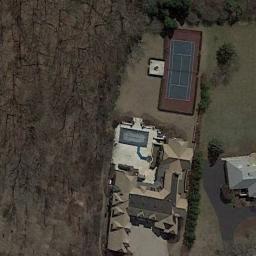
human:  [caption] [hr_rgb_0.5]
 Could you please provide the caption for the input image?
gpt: There is a small tennis court in the upper left corner .

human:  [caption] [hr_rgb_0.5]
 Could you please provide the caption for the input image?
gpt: There are many buildings of different shapes beside the tennis courts .

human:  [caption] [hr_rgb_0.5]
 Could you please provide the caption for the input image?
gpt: Large expanses of bare land near the tennis court next to the building .

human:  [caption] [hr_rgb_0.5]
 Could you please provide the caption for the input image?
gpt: The tennis court is on the bare land next to some trees and buildings .

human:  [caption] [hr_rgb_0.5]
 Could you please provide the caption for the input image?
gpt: There are some buildings and brown trees beside the tennis court .